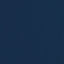
Land use / land cover class: SeaLake